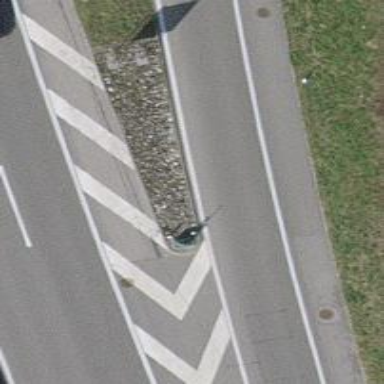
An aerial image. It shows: Bollard barrier.